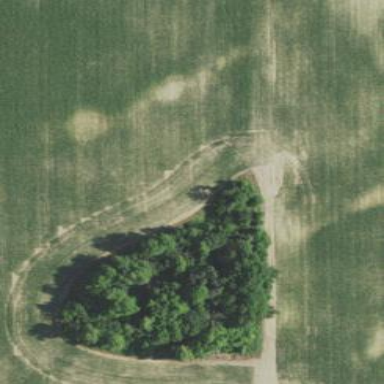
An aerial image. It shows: Beautiful woodland area.